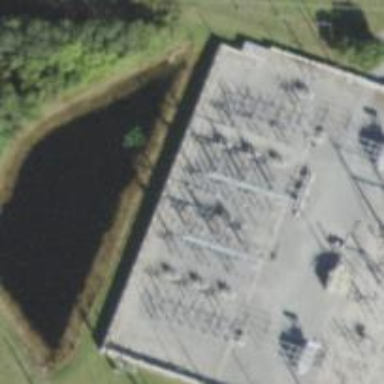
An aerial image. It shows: Switch for power supply.